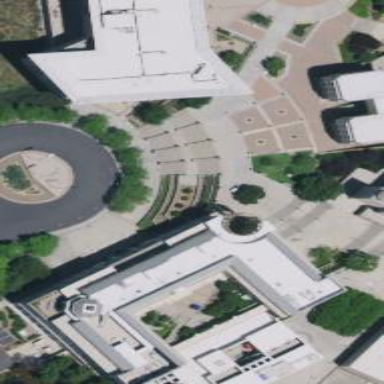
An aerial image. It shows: View of university building.